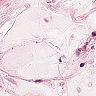
Metastatic tissue present: no